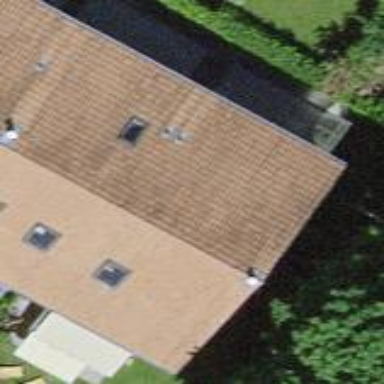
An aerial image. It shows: Gabled house with the roof oriented across.